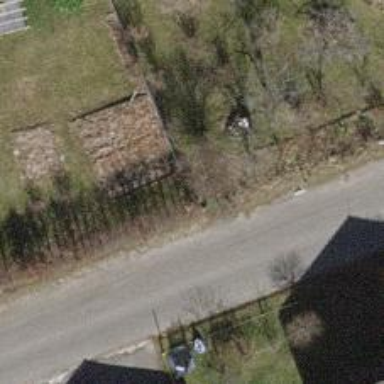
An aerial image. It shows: Fence.